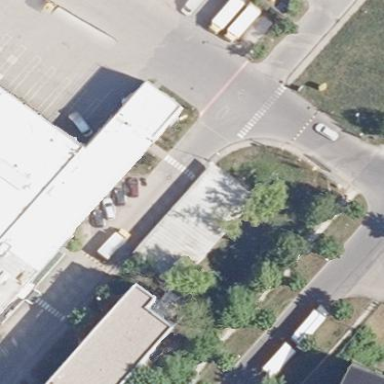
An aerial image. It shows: Industrial building.